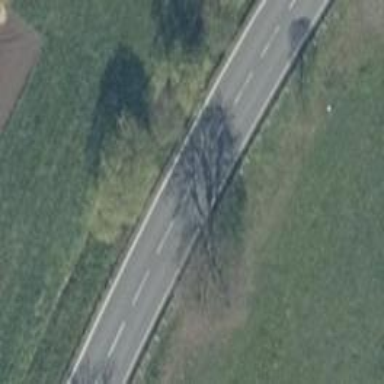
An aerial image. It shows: Row of deciduous broadleaved trees.